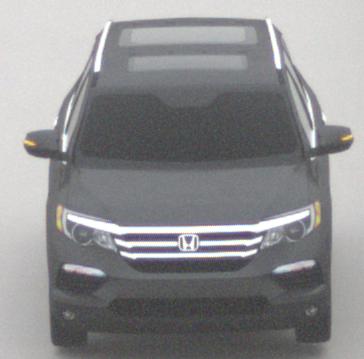
Make: Honda
Model: Pilot
Detailed model: 3
Model produced from: 2015
Model produced until: 2022
Doors: 5
Color: gray
Road condition: dry road
Daytime: midday
Contrast: low contrast